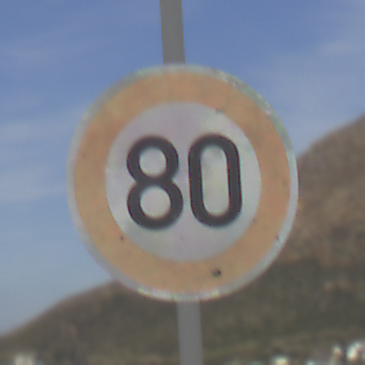
Verkehrszeichen: Geschwindigkeit80
Umgebung: Outdoor, RoadRail
Tageszeit: MorningAfternoon
Wetter: PartlyCloudy
Licht: Natural
Jahreszeit: NotSpecified
Kontrast: HighContrast